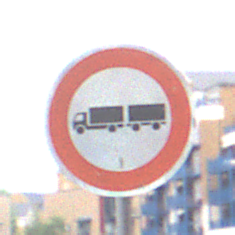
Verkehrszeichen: VerbotLastkraftwagenMitAnhaenger
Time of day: MorningAfternoon
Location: Outdoor (Urban)
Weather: Overcast
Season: NotSpecified
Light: Natural